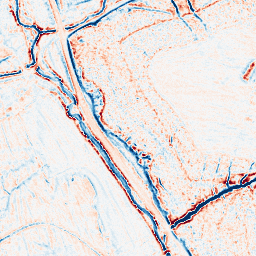
Category: edge_preserving
Decomposition family: bilateral
Decomposition parameters: d: 9
sigma_color: 150
sigma_space: 50
Upsampling method: cubic_catmull_rom
Upsampling parameters: scale: 4
Upsampling scale: 4